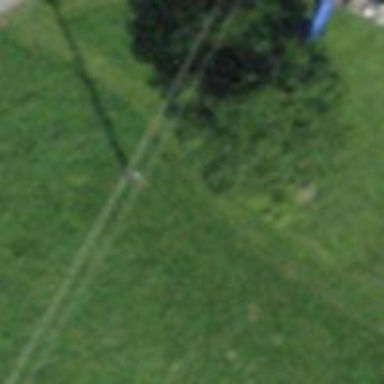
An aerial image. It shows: Power pole.